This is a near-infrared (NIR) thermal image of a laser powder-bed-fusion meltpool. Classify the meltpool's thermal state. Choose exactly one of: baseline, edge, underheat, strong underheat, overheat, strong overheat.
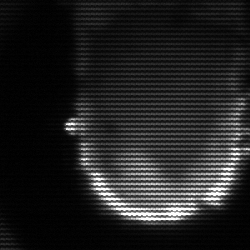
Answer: baseline